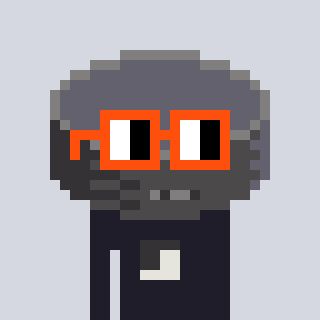
a pixel art character with square orange glasses, a hockey puck-shaped head and a grayscale-colored body on a cool background